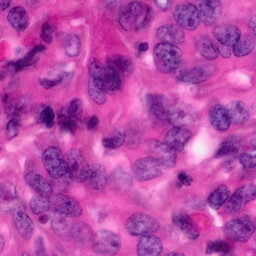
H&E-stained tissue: Pancreatic